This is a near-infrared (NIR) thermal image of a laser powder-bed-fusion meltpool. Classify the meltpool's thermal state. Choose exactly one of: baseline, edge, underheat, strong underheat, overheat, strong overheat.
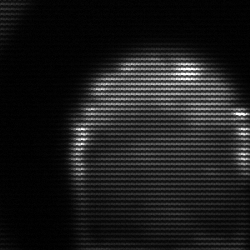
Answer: edge